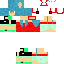
A female human skin with pale skin, wearing brown long hair dressed in a blue hoodie and red pants, featuring a closed mouth.